Question: I need update a field with the same table. In the example below The RewRate is set correct in Co 1 , then I need updated the NewRate for Co 4, 10 and 16. based on the EDL Type, EDL Code. Thanks

This code is obviously wrong, but i just do not know how to fix it. sorry
'''
UPDATE PRCI
SET NewRate = (select NewRate from PRCI where PRCI.PRCo=1 and Craft ='xxx')
'''
Sorry for the confusing. I need update
EDL Code300 NewRate 0.05,
EDL Code700 NewRate 5.3
EDL Code701 NewRate 3.7
EDL Code707 NewRate 0.78
EDL Code714 NewRate 3
For company 4 10 and 16
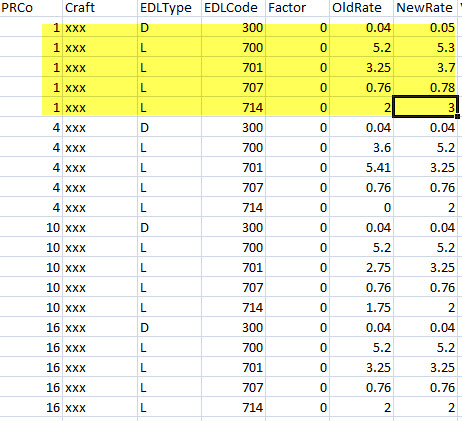
Answer: There you go.
'''
UPDATE t1
SET t1.NewRate=t2.NewRate
FROM PRCI t1
INNER JOIN PRCI t2
ON t1.EDLType=t2.EDLType
AND t1.EDLCode=t2.EDLCode
WHERE t1.PRCo!='1';
'''